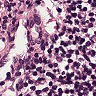
Metastatic tissue present: no